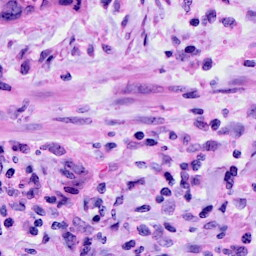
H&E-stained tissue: Cervix